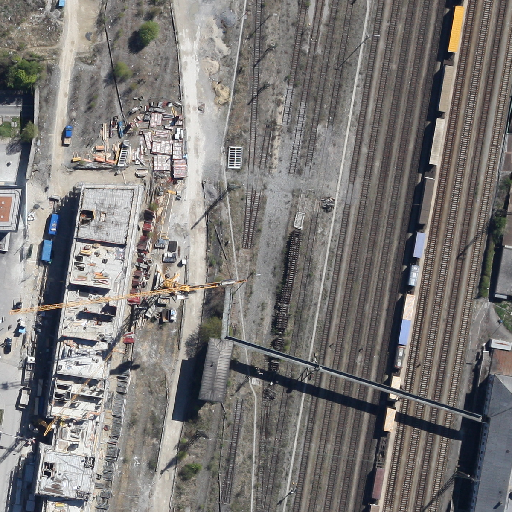
Referring expression: bikeway